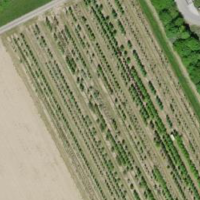
EUNIS habitat code: 52
Species observed at this site:
Aphantopus hyperantus
Carcharodus alceae